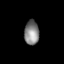
Tissue: lung
Cell type: Epithelial cells
Senescence score: 0.1978
Nuclear area (px): 349
Mean DAPI intensity: 132.742